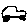
Label: car